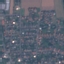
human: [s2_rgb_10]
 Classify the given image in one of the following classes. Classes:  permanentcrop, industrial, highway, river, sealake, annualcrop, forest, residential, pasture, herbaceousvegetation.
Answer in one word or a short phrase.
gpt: Residential